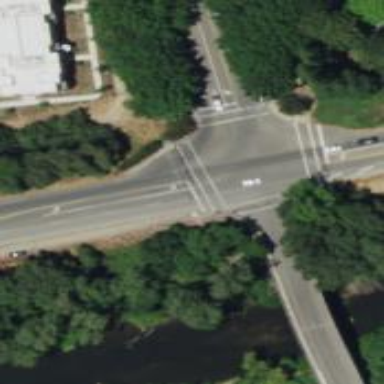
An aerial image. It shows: Crossing on the road with line markings.